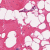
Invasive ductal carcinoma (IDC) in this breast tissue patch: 0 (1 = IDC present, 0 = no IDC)